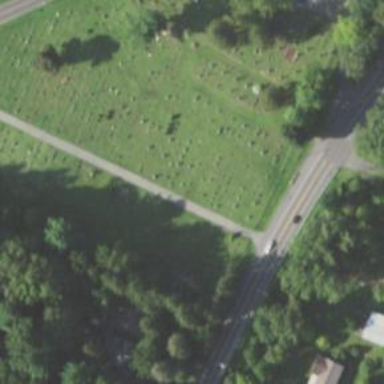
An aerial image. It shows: Cemetery.